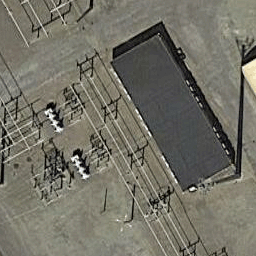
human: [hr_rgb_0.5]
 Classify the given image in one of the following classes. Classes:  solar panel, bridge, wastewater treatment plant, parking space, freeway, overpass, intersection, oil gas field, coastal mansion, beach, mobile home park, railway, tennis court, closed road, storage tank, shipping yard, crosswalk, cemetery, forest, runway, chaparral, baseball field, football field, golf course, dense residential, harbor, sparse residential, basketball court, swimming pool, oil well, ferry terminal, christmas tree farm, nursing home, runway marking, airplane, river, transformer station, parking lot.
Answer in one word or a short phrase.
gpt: transformer station